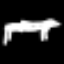
Label: bed